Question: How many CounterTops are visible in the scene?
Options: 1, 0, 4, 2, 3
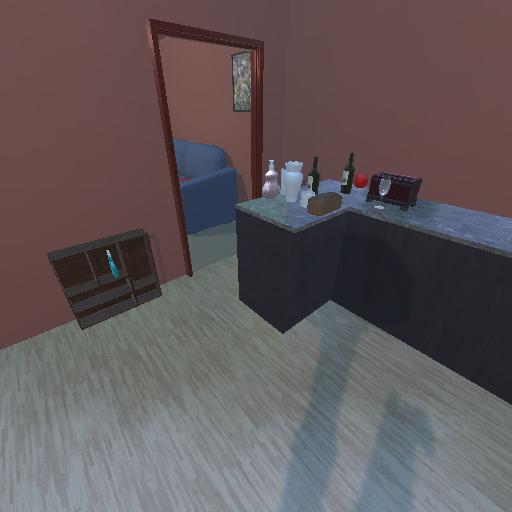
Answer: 1